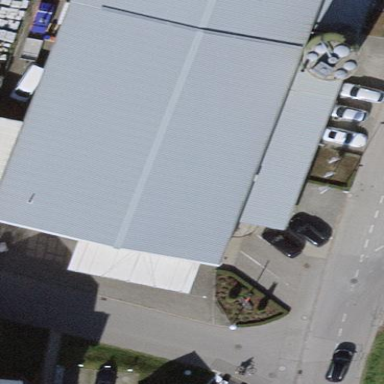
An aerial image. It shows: Commercial building.